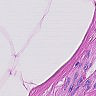
Metastatic tissue present: no